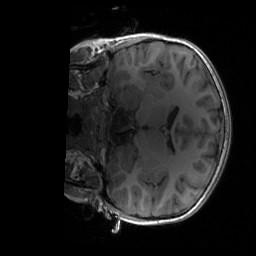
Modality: T1w
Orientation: coronal
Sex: male
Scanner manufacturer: siemens
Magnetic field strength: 3 T
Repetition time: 1.9 s
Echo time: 0.00243 s